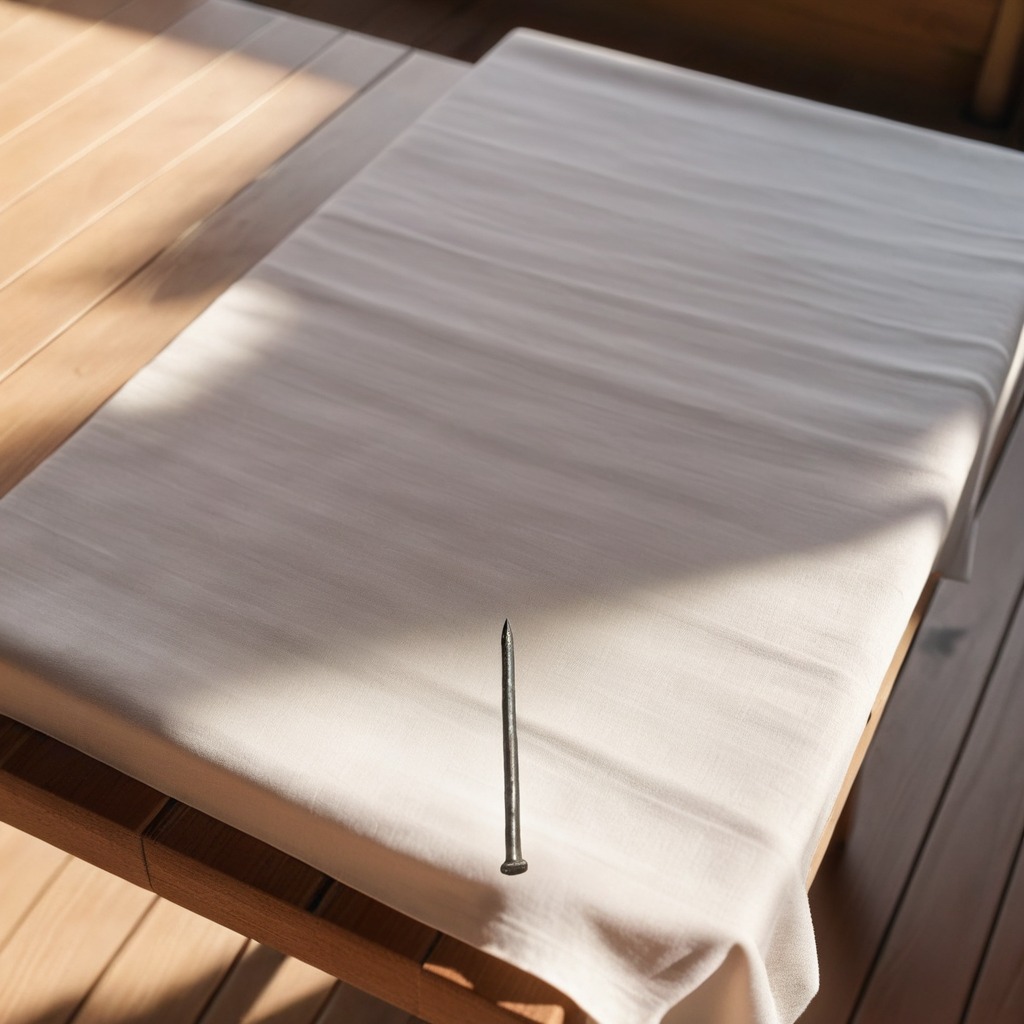
An iron nail lies on a clean wooden table covered with a plain fabric table cloth in an outdoor workshop during daytime bright natural light soft shadows worn but beneath the cloth.